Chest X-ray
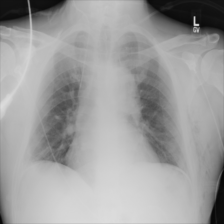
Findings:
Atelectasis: negative
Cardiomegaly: negative
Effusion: negative
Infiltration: negative
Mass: negative
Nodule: negative
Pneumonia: negative
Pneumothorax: negative
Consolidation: negative
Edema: negative
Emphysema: positive
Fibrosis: negative
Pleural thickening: negative
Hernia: negative